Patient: sex F, age 66
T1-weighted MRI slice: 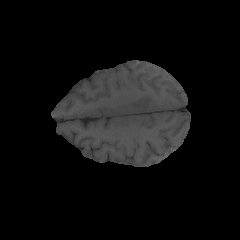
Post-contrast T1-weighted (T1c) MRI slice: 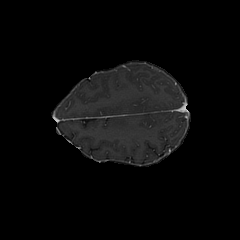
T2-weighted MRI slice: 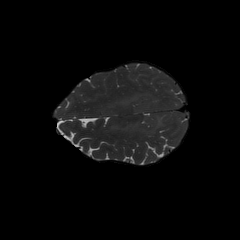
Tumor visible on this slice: yes
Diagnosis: Astrocytoma, IDH-wildtype
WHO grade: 2